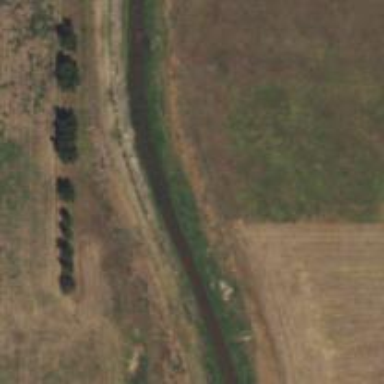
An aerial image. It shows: Irrigation canal designed for service purposes.